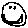
Label: smiley face